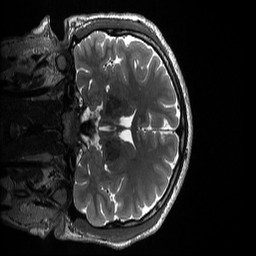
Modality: T2w
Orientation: coronal
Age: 24
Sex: male